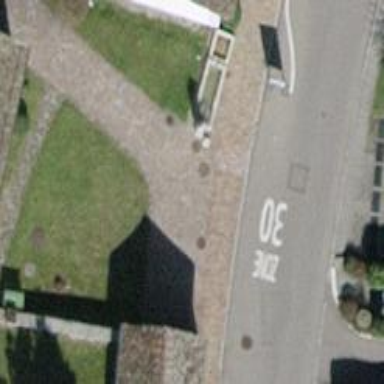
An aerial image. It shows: Sidewalk with sett surface.